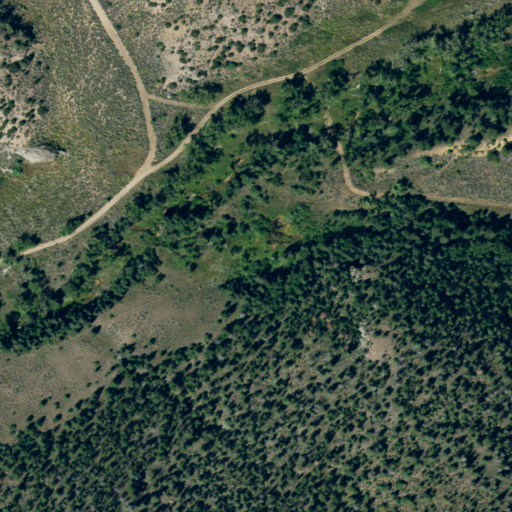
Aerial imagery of valley in Colorado named Squirrel Canyon containing evergreen forest, woody wetlands, shrub, and mixed forest